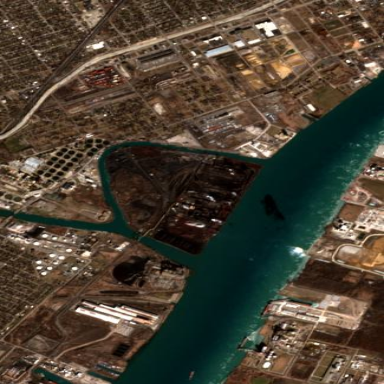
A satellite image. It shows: Steelworks in industrial area.